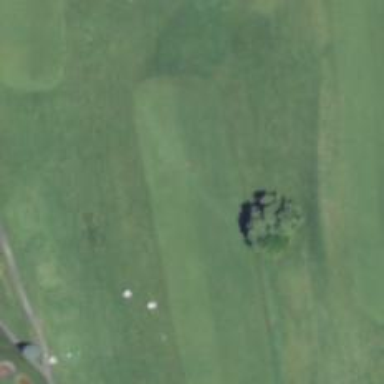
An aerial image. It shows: Golf hole.